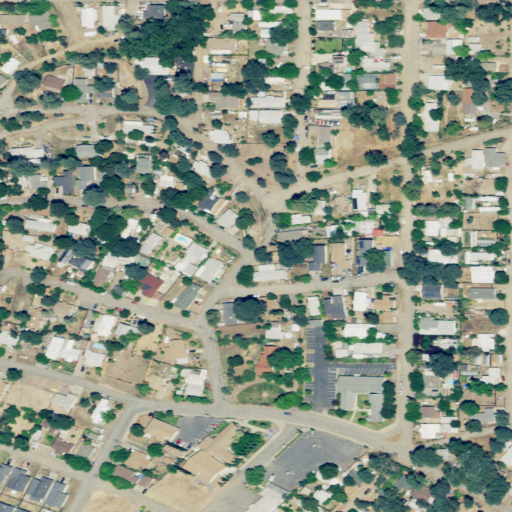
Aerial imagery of cape in California named Peacock Point containing low intensity development, medium intensity development, open development, and high intensity development